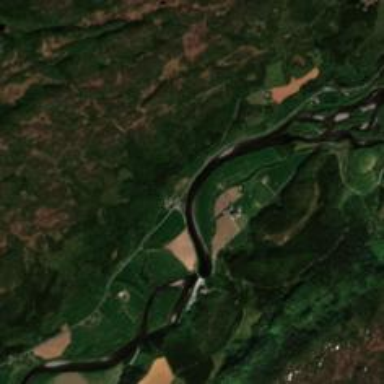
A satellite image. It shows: Beautiful river scene.